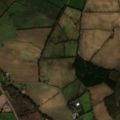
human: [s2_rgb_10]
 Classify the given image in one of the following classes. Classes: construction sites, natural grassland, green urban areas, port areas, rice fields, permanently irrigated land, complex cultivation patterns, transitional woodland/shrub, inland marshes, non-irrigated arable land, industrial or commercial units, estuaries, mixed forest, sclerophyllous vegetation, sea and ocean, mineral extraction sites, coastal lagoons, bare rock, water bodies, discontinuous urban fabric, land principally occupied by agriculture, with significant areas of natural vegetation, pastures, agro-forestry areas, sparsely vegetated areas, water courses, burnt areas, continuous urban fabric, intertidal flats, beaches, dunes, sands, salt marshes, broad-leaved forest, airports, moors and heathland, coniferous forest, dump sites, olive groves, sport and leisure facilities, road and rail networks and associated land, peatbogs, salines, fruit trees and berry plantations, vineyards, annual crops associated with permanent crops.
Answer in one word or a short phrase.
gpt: non-irrigated arable land, pastures